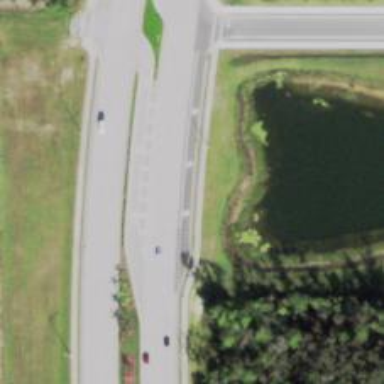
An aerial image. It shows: Secondary link road.